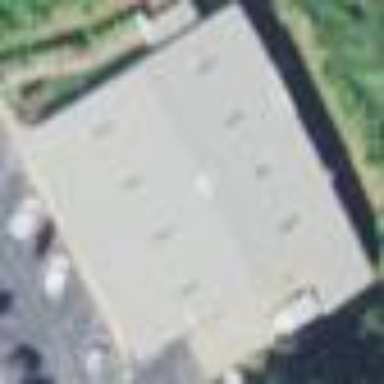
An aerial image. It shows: Warehouse.